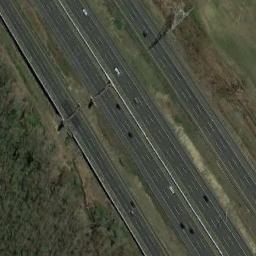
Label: freeway